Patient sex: M
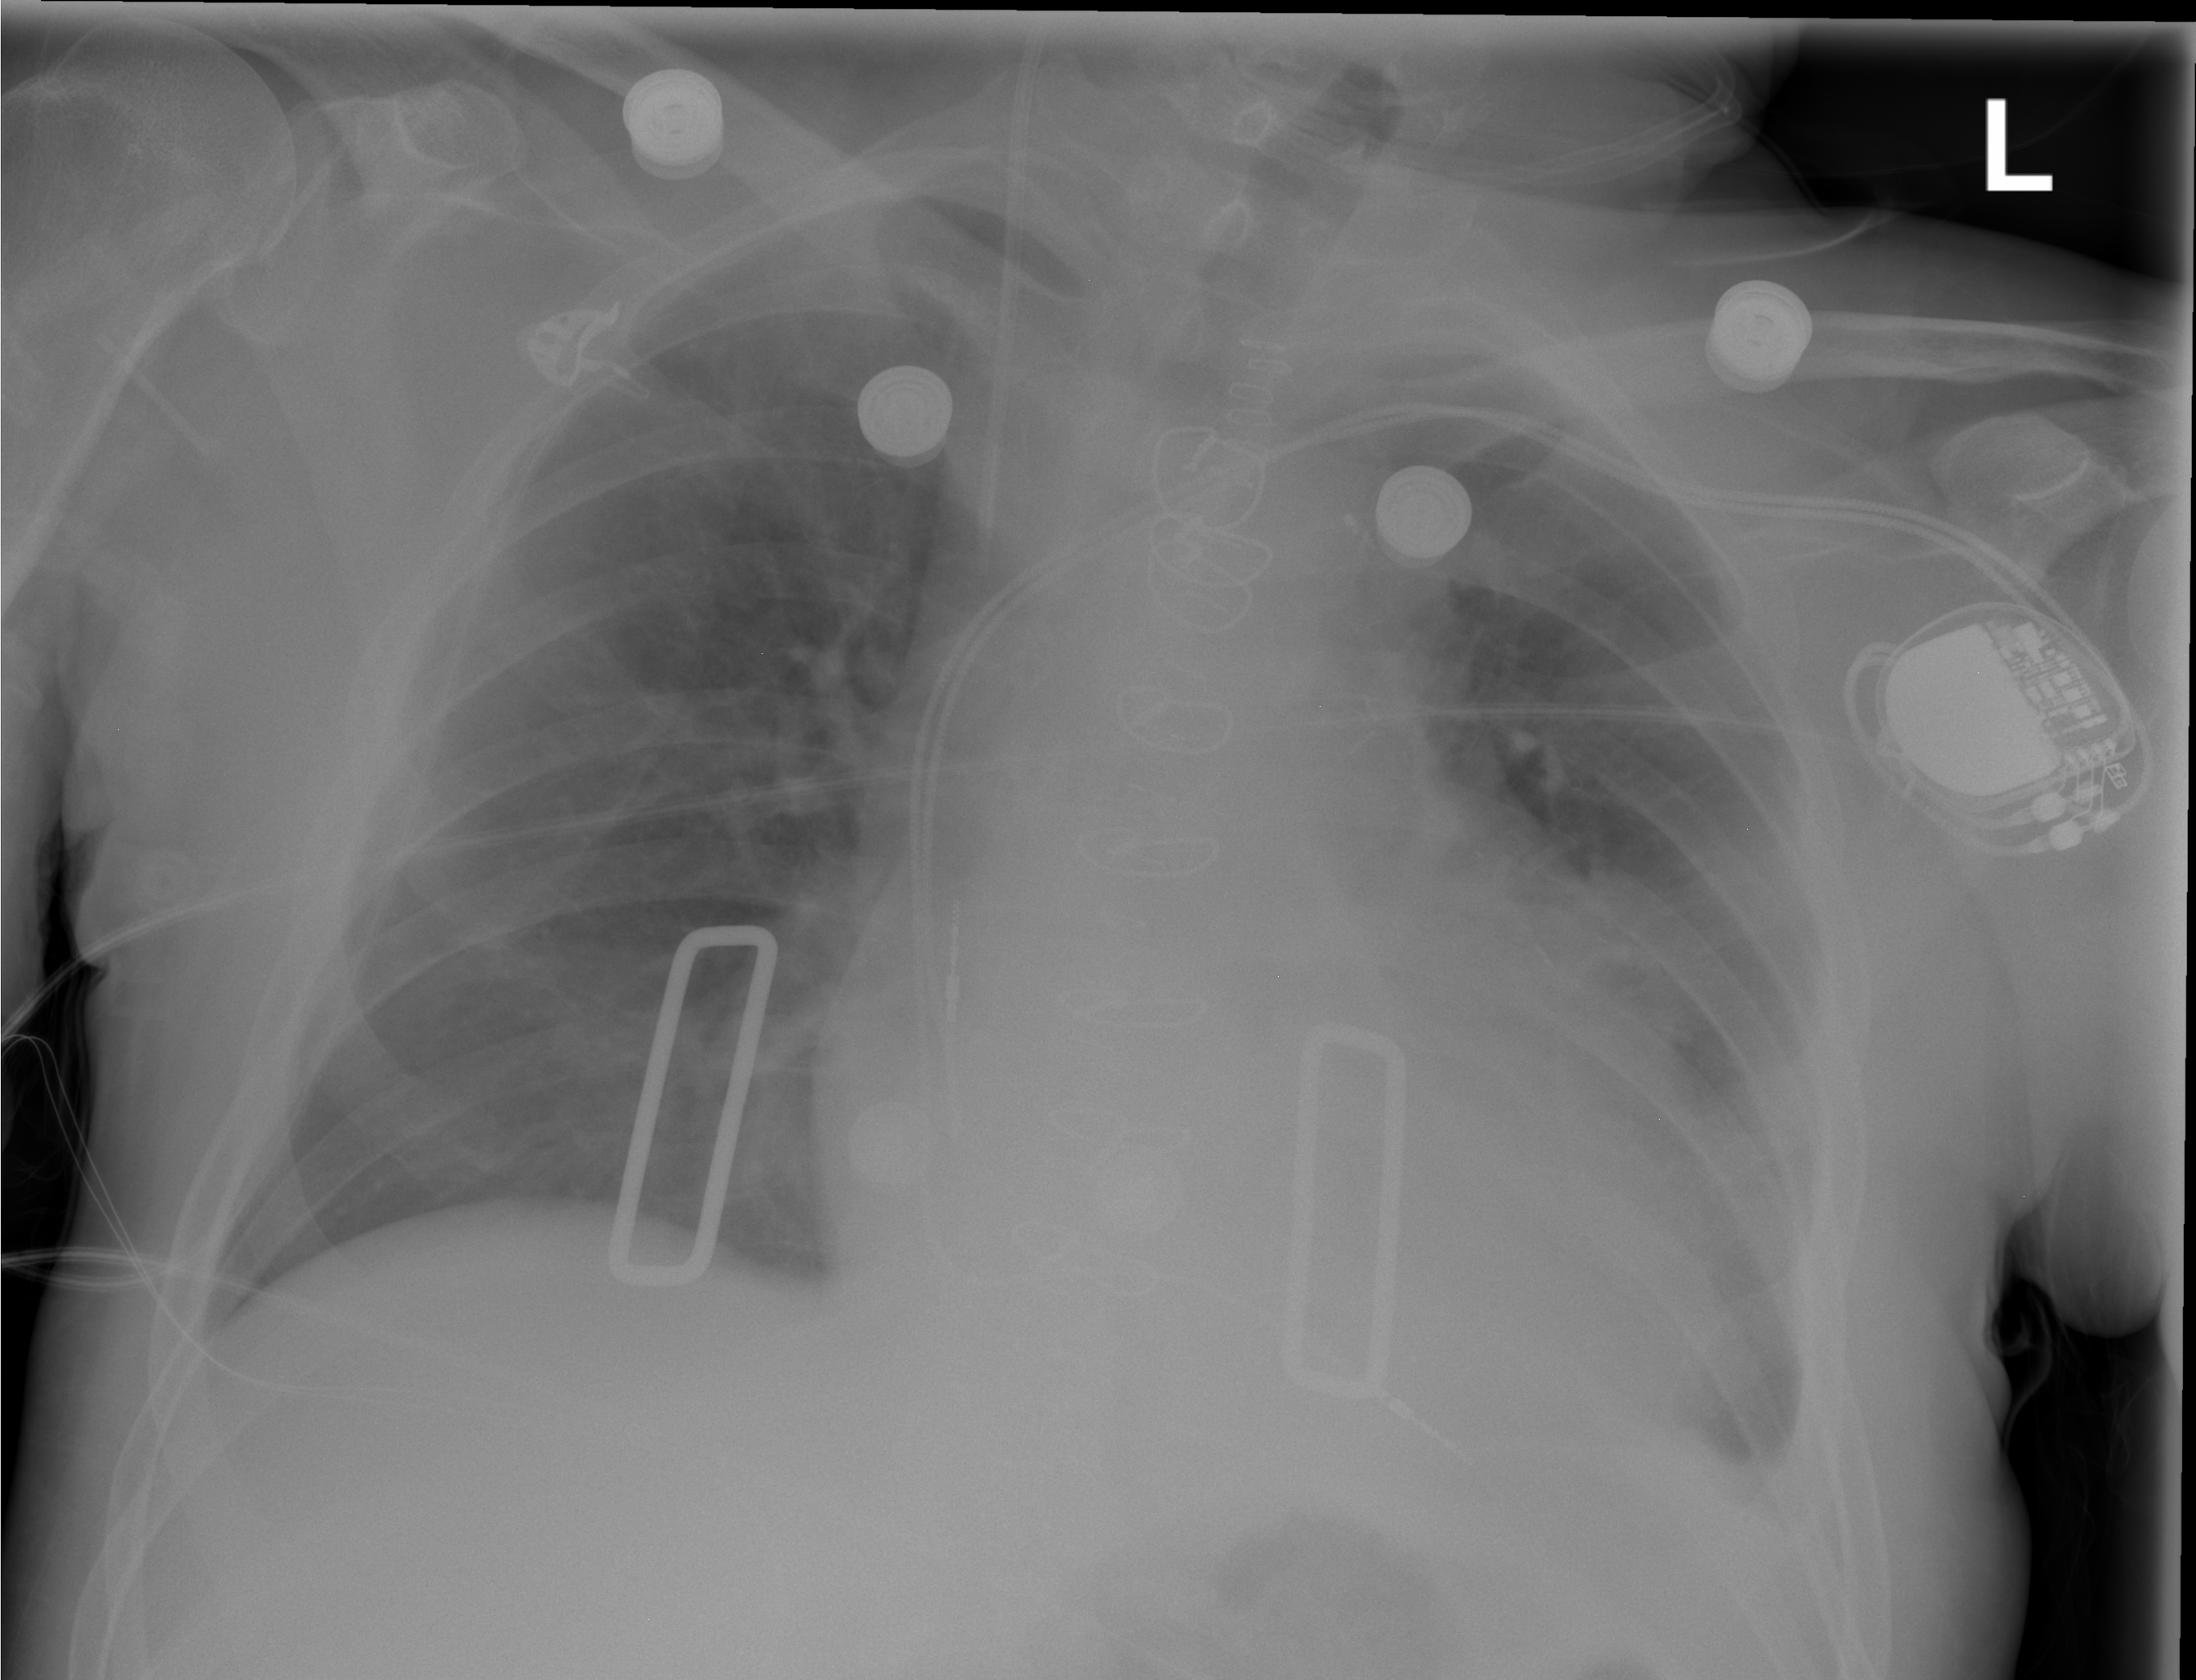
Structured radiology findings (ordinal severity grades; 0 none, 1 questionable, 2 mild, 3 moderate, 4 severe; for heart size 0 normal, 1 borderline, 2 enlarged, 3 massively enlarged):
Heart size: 1
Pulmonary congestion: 0
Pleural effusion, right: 0
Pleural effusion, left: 2
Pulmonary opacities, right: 0
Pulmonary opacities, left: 0
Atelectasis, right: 0
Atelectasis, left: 2